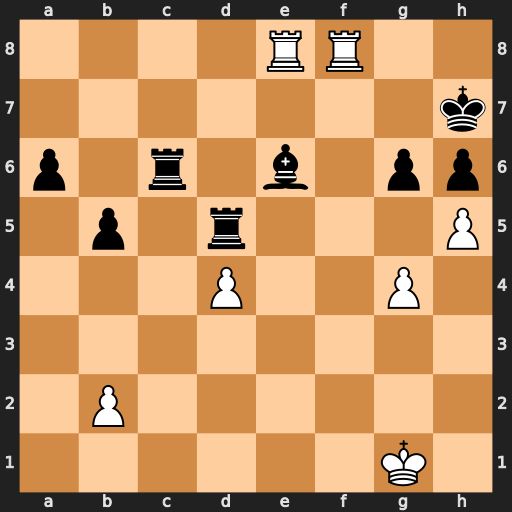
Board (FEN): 4RR2/7k/p1r1b1pp/1p1r3P/3P2P1/8/1P6/6K1
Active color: w
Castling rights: -
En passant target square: -
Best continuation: Re7+ Bf7 Rexf7#